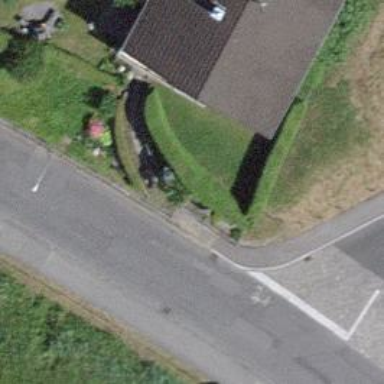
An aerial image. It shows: Kerb barrier.